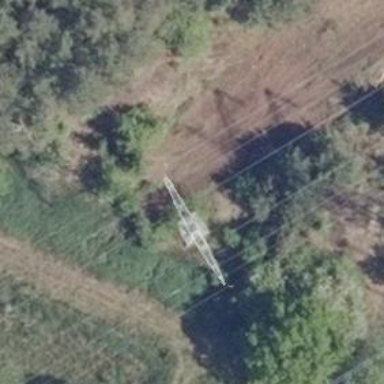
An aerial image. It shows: Power line in the image.